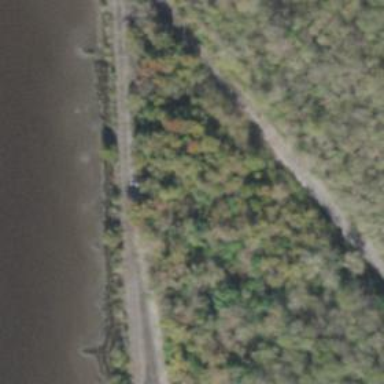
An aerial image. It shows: Disused railway spur.